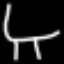
Label: chair